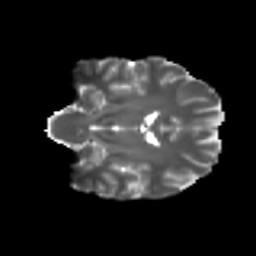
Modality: T2w
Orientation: coronal
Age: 22
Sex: female
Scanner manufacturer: ge
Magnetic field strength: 3 T
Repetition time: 7.8 s
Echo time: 0.0606 s